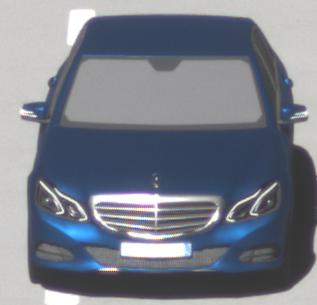
Make: Mercedes-Benz
Model: E 200
Detailed model: E-Class (212) Limousine
Model produced from: 2013/04
Model produced until: 2015/10
Doors: 4
Color: blue
Road condition: wet road
Daytime: midday
Contrast: high contrast